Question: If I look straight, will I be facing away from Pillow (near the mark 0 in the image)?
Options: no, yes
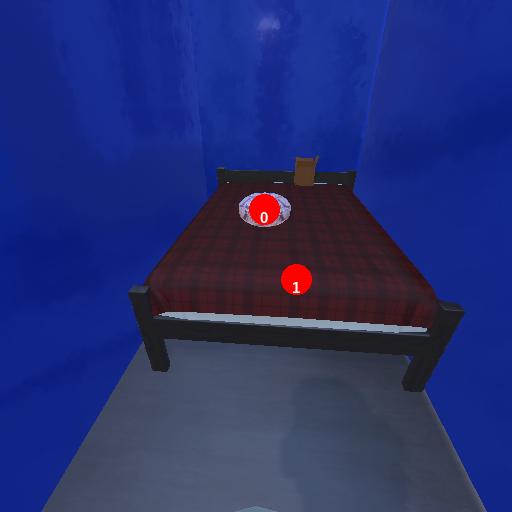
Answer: no